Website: apple
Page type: delivery-shipping
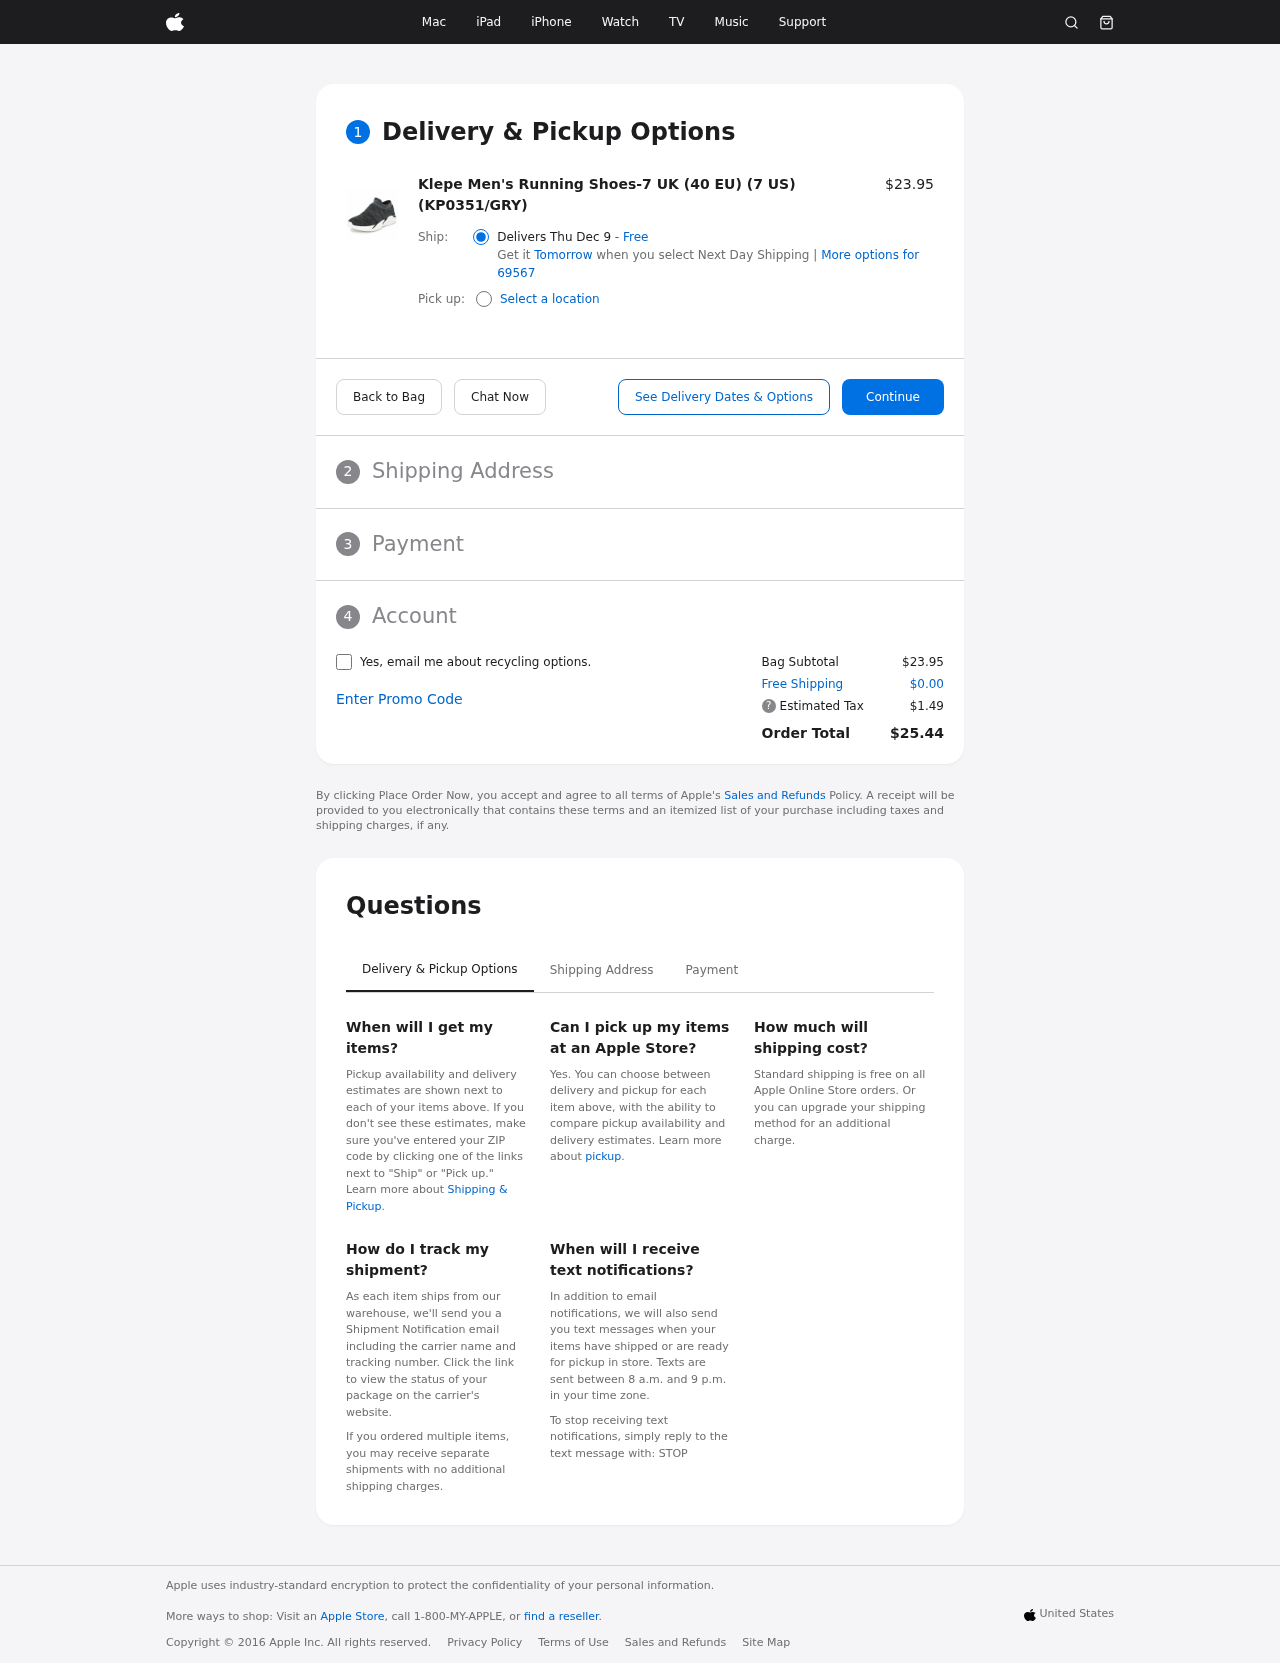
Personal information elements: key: PII_POSTCODE
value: More options for 69567
Product elements: key: PRODUCT1_NAME
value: Klepe Men's Running Shoes-7 UK (40 EU) (7 US) (KP0351/GRY)
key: PRODUCT1_PRICE
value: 23.95
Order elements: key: ORDER_DELIVERY_DATE
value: Delivers Thu Dec 9
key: ORDER_SUBTOTAL
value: $23.95
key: ORDER_SHIPPING_COST
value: $0.00
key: ORDER_TAX
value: $1.49
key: ORDER_TOTAL
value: $25.44